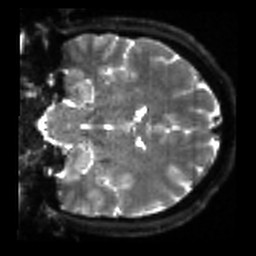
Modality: sbref
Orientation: coronal
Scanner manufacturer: siemens
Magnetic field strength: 3 T
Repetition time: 4 s
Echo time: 0.0594 s